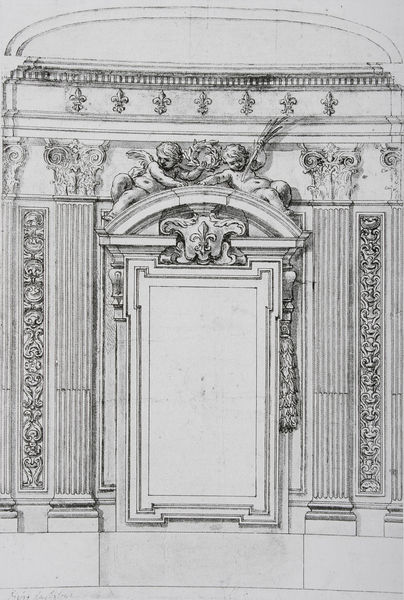
Titel: Entwurf für eine Nische mit Fenster
Künstler: Pietro da Cortona
Standort: Chatsworth
Institution: Devonshire Collection
Schlagwörter: flügel, weiß, ausschnitt, blume, fenster, grau, pfeiler, schmuck, schwarz, skizze, säule, säulen, tür, zeichnung, muster, ornament, wand, architektur, barock, rahmen, sockel, spiegel, kirche, engel, putte, statue, relief, bilderrahmen, papier, bogen, fassade, studie, giebel, linien, pilaster, französisch, rundbogen, romantik, dekoration, tafel, detail, floral, ornamente, verzierung, streifen, stuck, palme, palmwedel, wedel, tor, foto, eingang, nische, komposit, rechteck, zweig, deko, druck, schwarz-weiß, geriffelt, bleistift, entwurf, kranz, lorbeer, lorbeerkranz, lilie, unvollendet, architrav, kapitelle, kapitell, fragment, fries, portal, wappen, sims, gesims, rosette, antik, edelweiss, schnecke, lilien, emblem, putten, korinthisch, geflügelt, illusion, schaft, putti, rute, viereck, eierstab, riss, lisenen, bauplastik, aufriss, architekturzeichnung, versailles, statik, segmentgiebel, sockelzone, zahnschnitt, wanddekoration, kanelüren, supraporte, einrahmung, fensteröffnung, wwappen, skize, eroten, ionika, umzeichnung, segementgiebel, korinthisches kapitell, loorbeer, segmentbogengiebel, fleur de lis, fleurs de lis, säulenschft, korinthika, französische lilie, korintika, engel putten, scchnörkel, canedlliert, butto, kymion